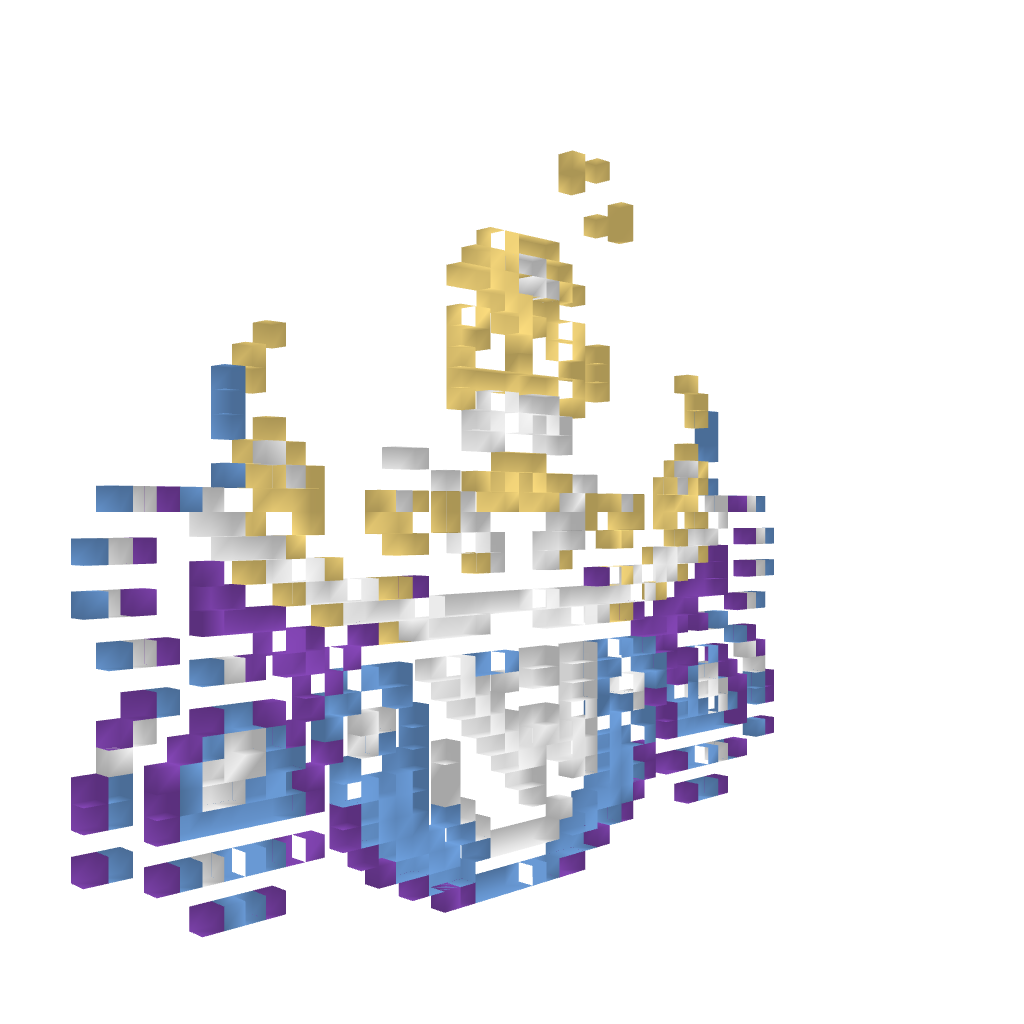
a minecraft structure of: Wily Capsule #2 (ErnieCIII) bad low quality